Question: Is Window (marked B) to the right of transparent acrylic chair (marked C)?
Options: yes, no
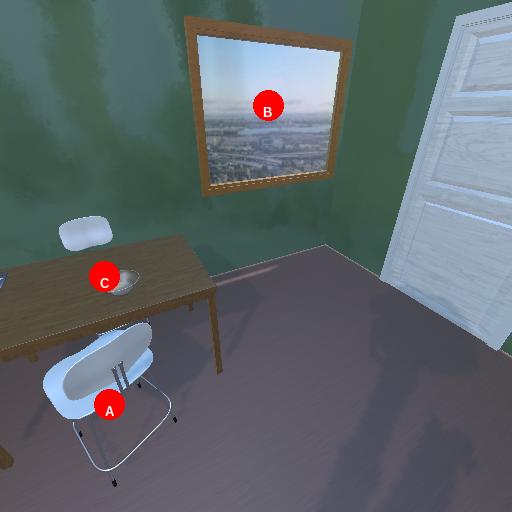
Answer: yes